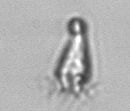
Label: Paratontonia_gracillima